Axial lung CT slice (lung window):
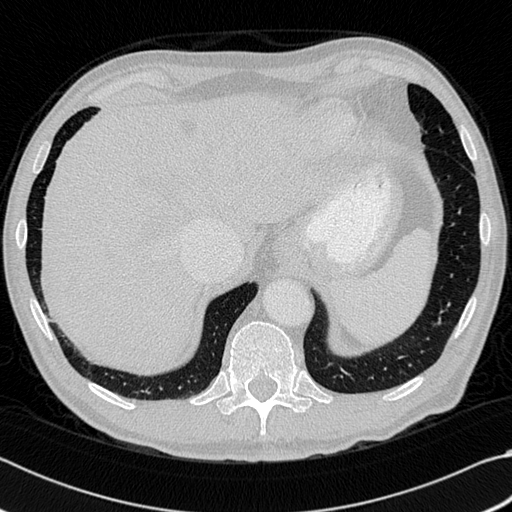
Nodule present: no